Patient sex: M
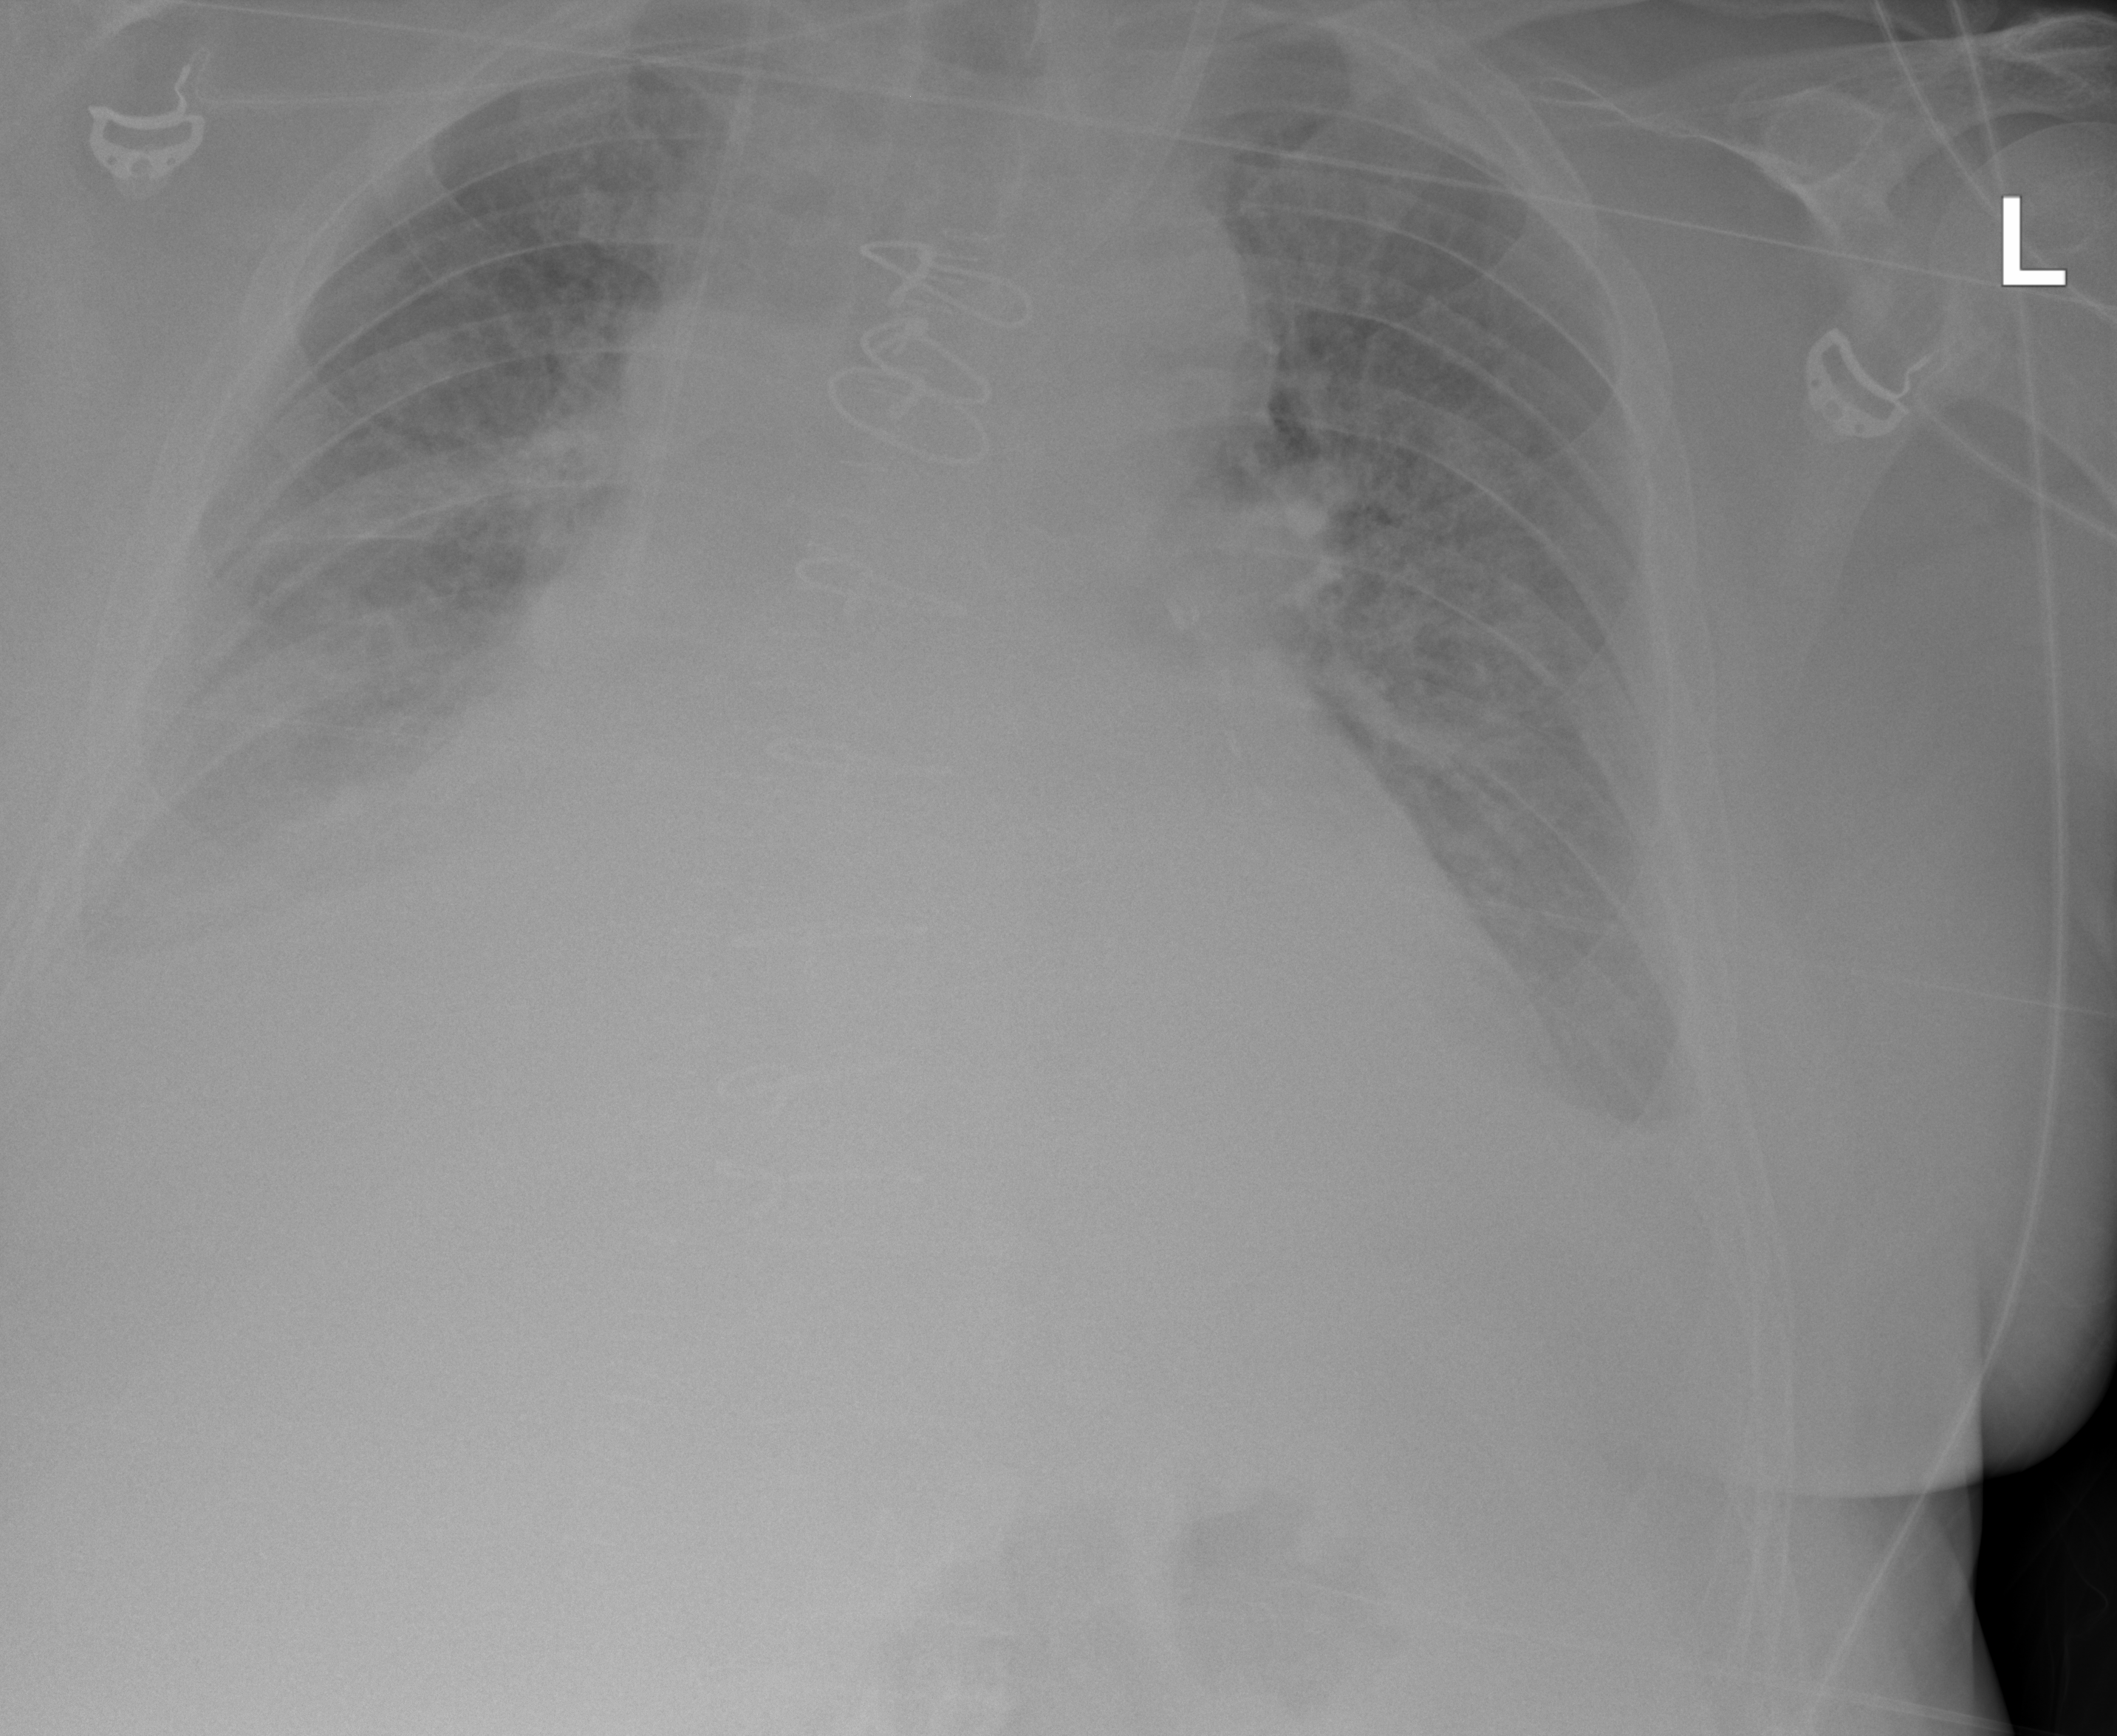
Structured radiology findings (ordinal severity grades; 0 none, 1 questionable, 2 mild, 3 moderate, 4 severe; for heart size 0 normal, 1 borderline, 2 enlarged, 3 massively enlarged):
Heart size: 2
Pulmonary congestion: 3
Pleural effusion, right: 2
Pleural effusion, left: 2
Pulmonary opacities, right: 2
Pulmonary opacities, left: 2
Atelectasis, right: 2
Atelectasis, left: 2